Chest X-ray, PA view. Patient: 73 years old, sex F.
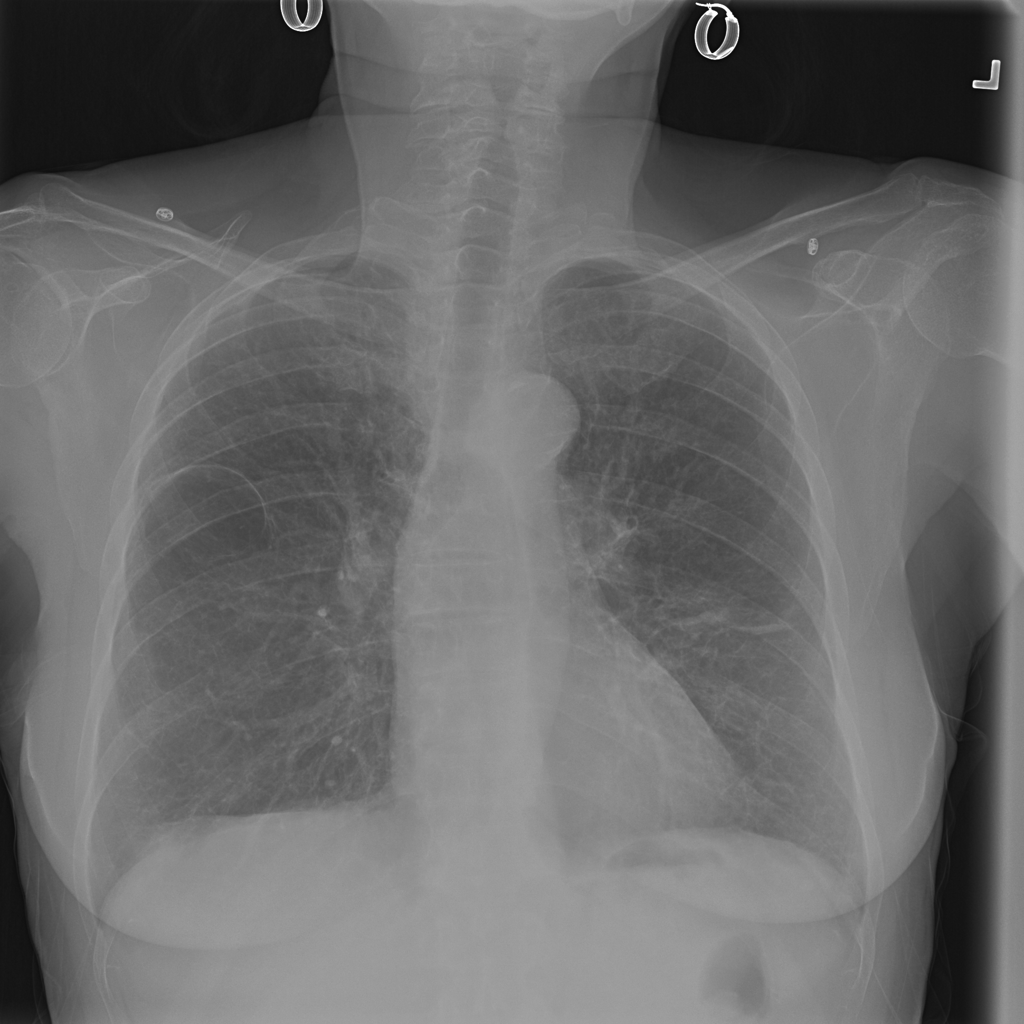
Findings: No Finding